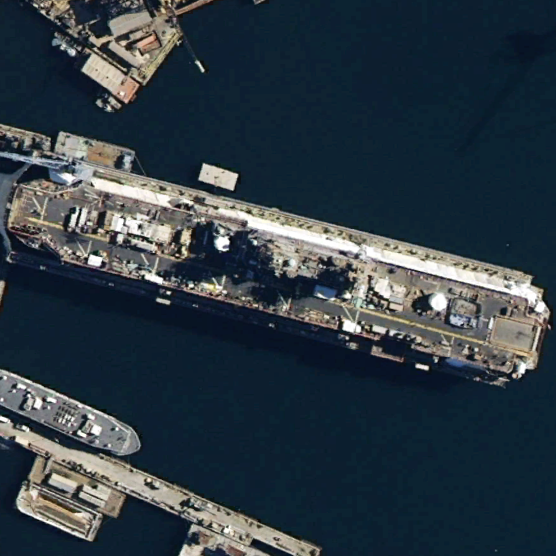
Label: assault